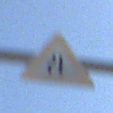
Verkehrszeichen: EinseitigVerengteFahrbahnLinks
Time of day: MorningAfternoon
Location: Outdoor (Suburban)
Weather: PartlyCloudy
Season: NotSpecified
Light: Natural